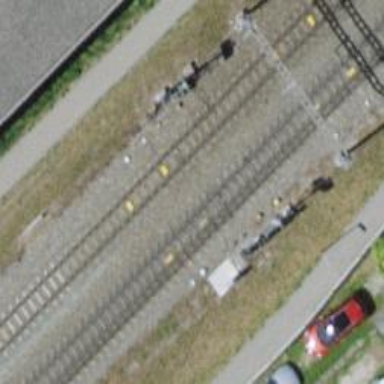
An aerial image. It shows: Railway with electrified contact lines.